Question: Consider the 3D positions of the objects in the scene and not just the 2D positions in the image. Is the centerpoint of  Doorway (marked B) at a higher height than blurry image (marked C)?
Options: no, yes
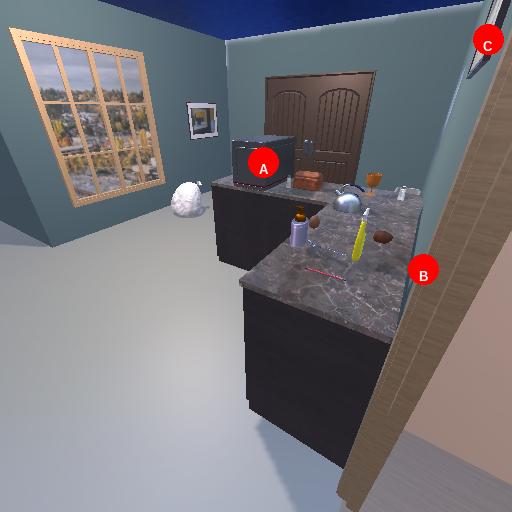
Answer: no